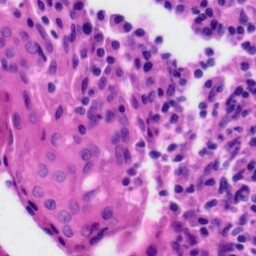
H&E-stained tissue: Tonsil